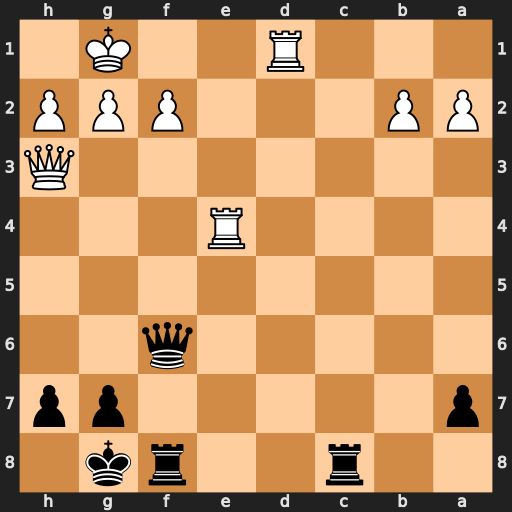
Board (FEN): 2r2rk1/p5pp/5q2/8/4R3/7Q/PP3PPP/3R2K1
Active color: b
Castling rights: -
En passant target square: -
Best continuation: Qxf2+ Kh1 Qf1+ Rxf1 Rxf1#